Aerial crown-view tile of a tropical tree (Barro Colorado Island, Panama), acquired 20241112:
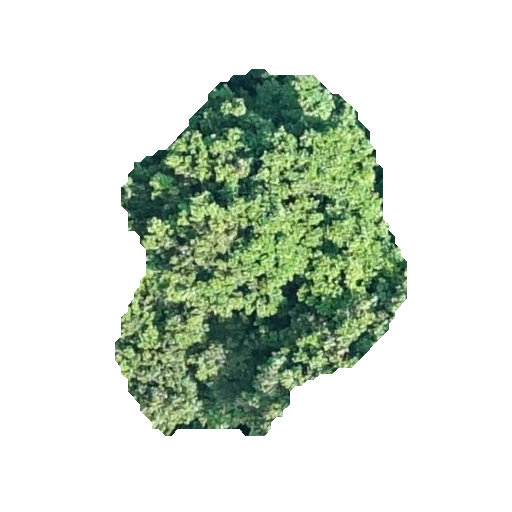
Species: Prioria copaifera
GBIF accepted scientific name: Prioria copaifera
Crown area: 118.845 m²